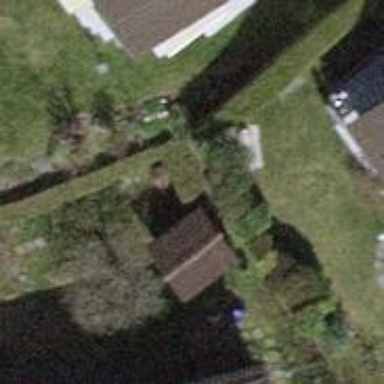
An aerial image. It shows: Hedge acting as barrier.